Question: I'm having a problem with the Spring Security plugin views, the labels are not correct, as it is shown in the following image:

I have just followed the basic steps:
- Install plugin with
'''
grails install-plugin spring-security-core
'''
- Rungrails s2-quickstart org.example SecUser SecRole- Add the following to UrlMappings.groovy:"/login/$action?"(controller: "login")
"/logout/$action?"(controller: "logout")- Run my app (Liquidaciones).-
Why is this happening? I have used this plugin before (a previous version) and I didn't have this problem.
I'm using:
- Grails 2.2.2
- Spring Security Core 1.2.7.3
- IDE: IntelliJ IDEA 12.0
Thanks in advance.
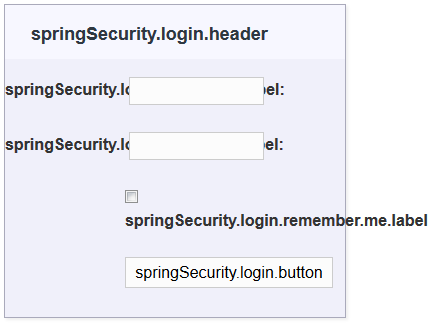
Answer: Now it is working correctly! I didn't tell you my OS is Windows 7. This is what I did:
1. Uncompress Grails 2.2.3 in my C directory.
2. Edit the GRAILS_HOME variable changing it to GRAILS_HOME=C:\grails-2.2.33. Edit application.properties file, changing Grails version from 2.2.2 to 2.2.3, like this: app.grails.version=2.2.3
4. Right click in the Liquidaciones (this is my project name) node, select Grails, select Change SDK version, add and select the Grails 2.2.3 distribution.
After doing this I have my Grails app secured with Spring Security displaying the right labels.
Thanks Burt Beckwith!